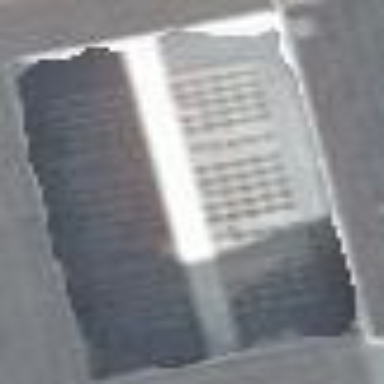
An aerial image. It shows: The roof of the building is gabled in shape.